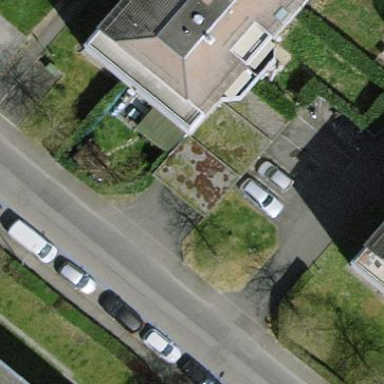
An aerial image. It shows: View of roof of building.